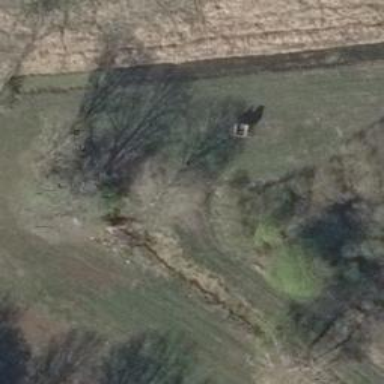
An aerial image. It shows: Hunting stand.